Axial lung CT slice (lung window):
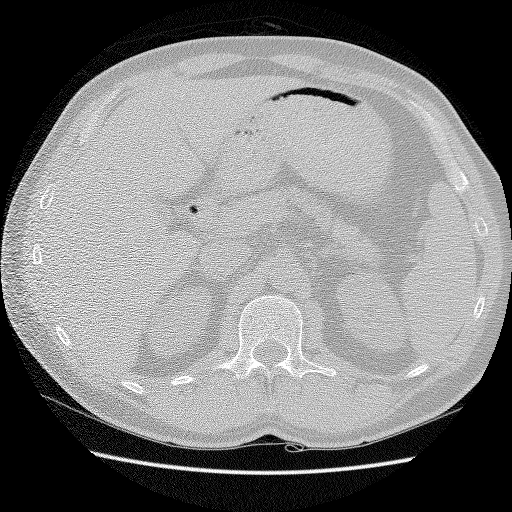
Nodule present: no